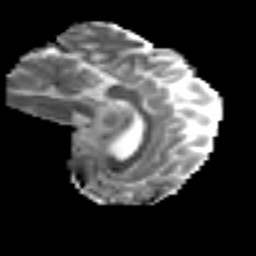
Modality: MD
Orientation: sagittal
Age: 27
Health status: ill
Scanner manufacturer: philips
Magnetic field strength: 3 T
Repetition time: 9 s
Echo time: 0.127 s